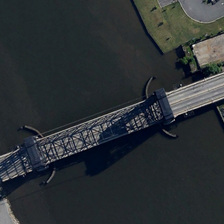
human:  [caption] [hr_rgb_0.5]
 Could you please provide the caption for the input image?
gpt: under the bridge is a wide river .

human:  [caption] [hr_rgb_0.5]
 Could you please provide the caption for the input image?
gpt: a red roofed house was built on the side of the river .

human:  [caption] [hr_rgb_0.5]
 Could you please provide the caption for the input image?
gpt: under the bridge is a wide river .

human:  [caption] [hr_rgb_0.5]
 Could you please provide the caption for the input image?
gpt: a red roofed house was built on the side of the river .

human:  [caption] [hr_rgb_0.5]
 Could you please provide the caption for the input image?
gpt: under the bridge is a wide river .